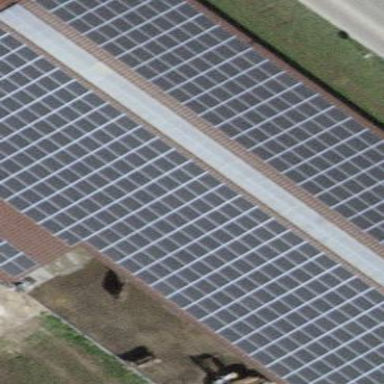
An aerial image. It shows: Solar photovoltaic panel generator.